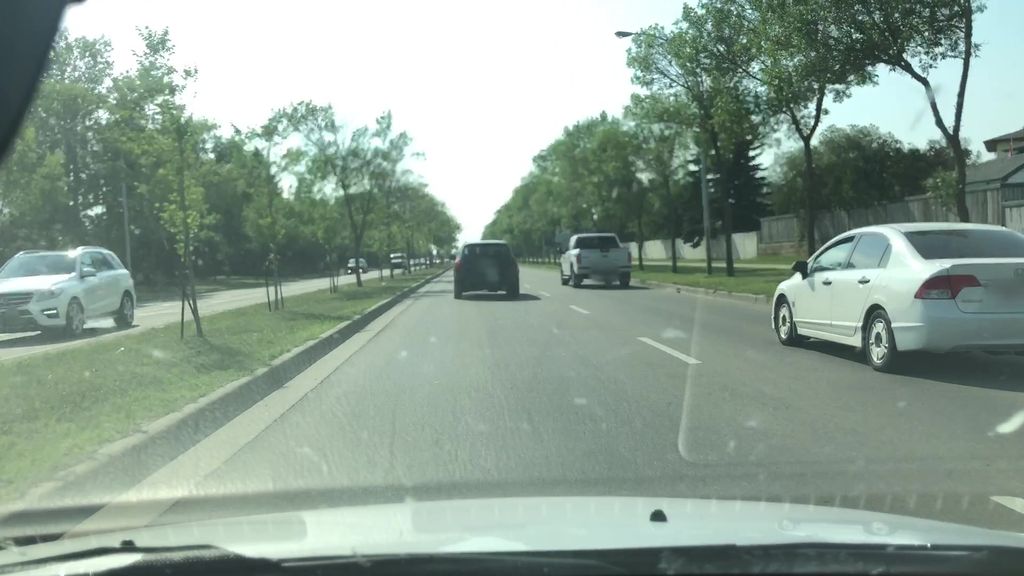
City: edmonton